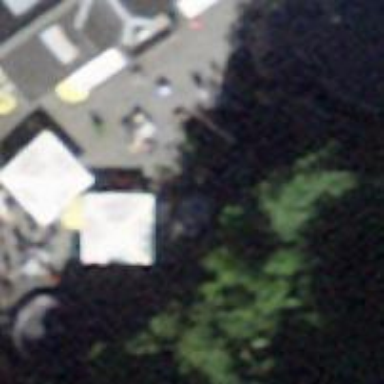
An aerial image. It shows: Tourist attraction.